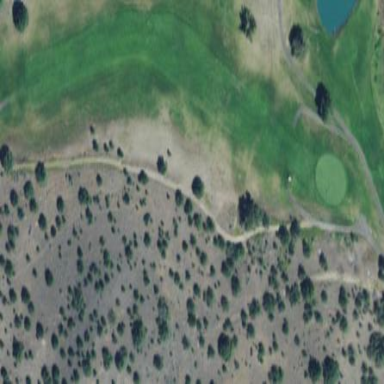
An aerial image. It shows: Golf fairway surrounded by grass.